Question: I just installed opencv on my mac with OSX 10.8.3, i installed it with brew:
'''
brew install opencv
'''
and the version is 2.4.3
'''
>>> ls /usr/local/Cellar/opencv
2.4.3
'''
I try to display a video. The format is .asf and the codec is MJPG (i can open it only with VLC, see the screenshot)
The number of frame (if printed out in opencv or seen in VLC) is the same.
But if i run the opencv program only the first frame is showed. the other not.. why??
this is the opencv code
'''
#include <iostream>
#include <string>
#include <sstream>
#include <opencv2/core/core.hpp>
#include <opencv2/imgproc/imgproc.hpp>
#include <opencv2/highgui/highgui.hpp>
using namespace std;
using namespace cv;
int main(int argc, char *argv[]) {
Mat frame;
int numframe = 0;
if (argc != 2) {
cout << "Not enough parameters" << endl;
return -1;
}
const string source = argv[1];
VideoCapture capture(source);
namedWindow("video", CV_WINDOW_AUTOSIZE);
if (!capture.isOpened()) {
cout << "Could not open " << source << endl;
return -1;
}
for(;;) {
capture >> frame;
numframe++;
if (frame.empty()) {
cout << "frame empty.." << endl;
break;
}
cout << numframe << endl;
imshow("video", frame);
}
return 0;
}
'''

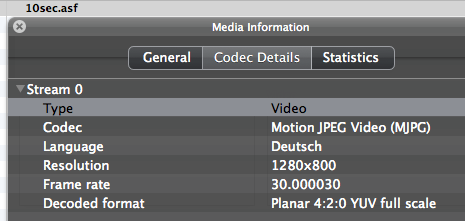
Answer: After:
'''
imshow("video", frame);
'''
call:
'''
waitKey(10);
'''
It's mandatory to call <URL> to display the window. The parameter is the number of milliseconds that the window will remain opened. This function return the ASCII code of the key pressed during that time.
Ideally, you would replace '10' by the number that makes it display the frames at the right FPS. In other words: 'cv::waitKey(1000 / fps);'